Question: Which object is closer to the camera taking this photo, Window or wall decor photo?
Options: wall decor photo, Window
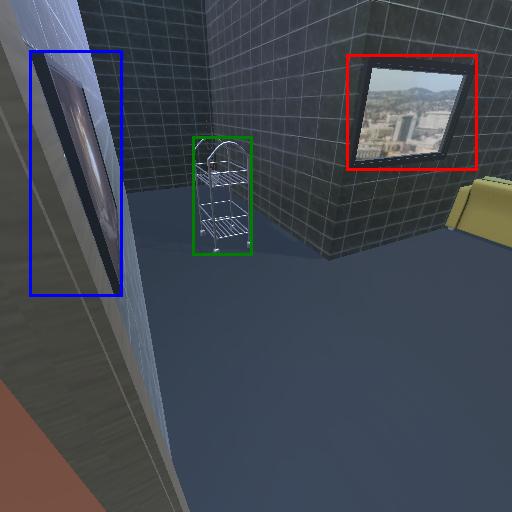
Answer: wall decor photo